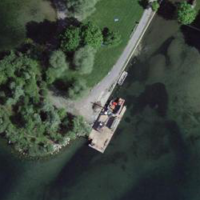
EUNIS habitat code: 14
Species observed at this site:
Corvus corone
Podiceps cristatus
Fulica atra
Anas crecca
Anas platyrhynchos
Anthus spinoletta
Aythya ferina
Aythya fuligula
Passer domesticus
Fringilla coelebs
Mareca penelope
Chroicocephalus ridibundus
Phalacrocorax carbo
Gallinula chloropus
Cygnus olor
Mareca strepera
Mergus merganser
Anser anser
Periparus ater